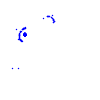
Particle: kaon